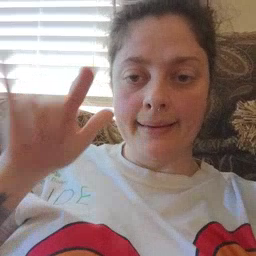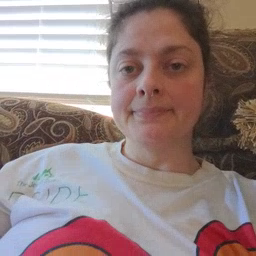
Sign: airplane